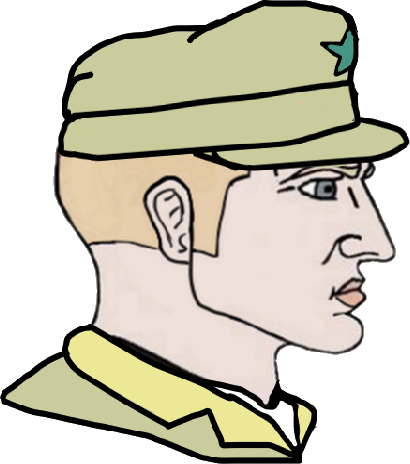
Label: 4_Yes_Chad